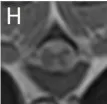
Magnetic resonance images of reported case. Transverse plane, and . (D,F,H) The level of T8 (red line).
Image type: radiology (mri)